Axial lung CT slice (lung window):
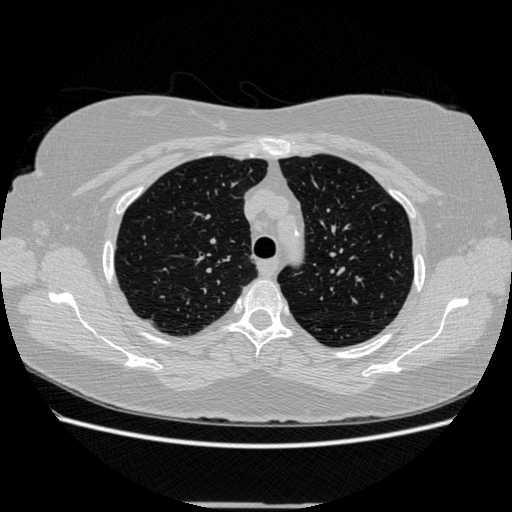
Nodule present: no